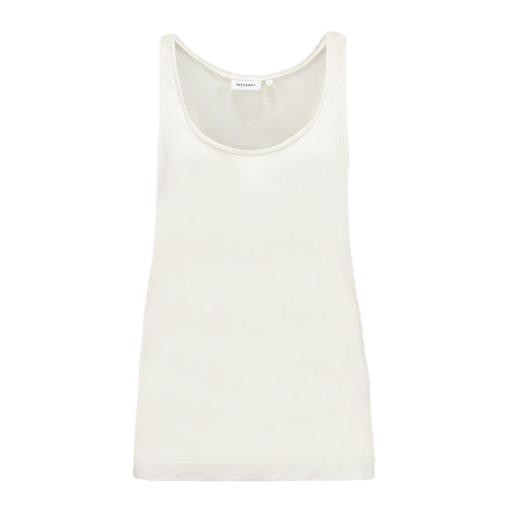
off white tank top, white maison tank top, white bellevue tank top, white background